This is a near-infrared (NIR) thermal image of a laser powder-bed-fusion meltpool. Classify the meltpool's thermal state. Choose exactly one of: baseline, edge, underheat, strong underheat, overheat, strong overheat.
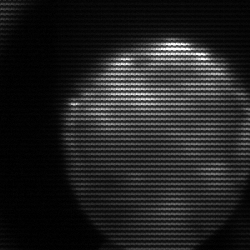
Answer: edge